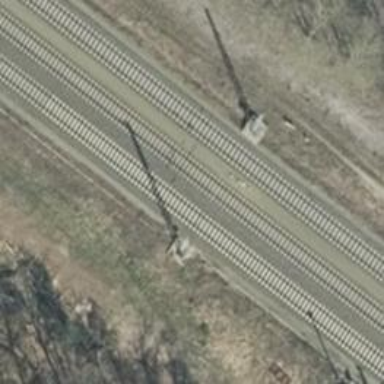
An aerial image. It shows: Milestone along the railway track with catenary mast.